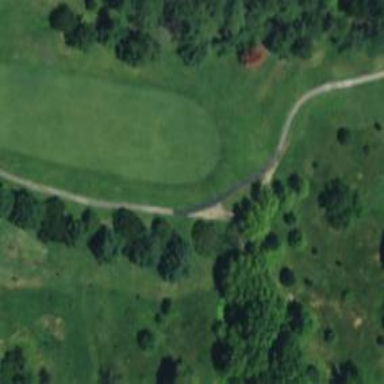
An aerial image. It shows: Golf hole.